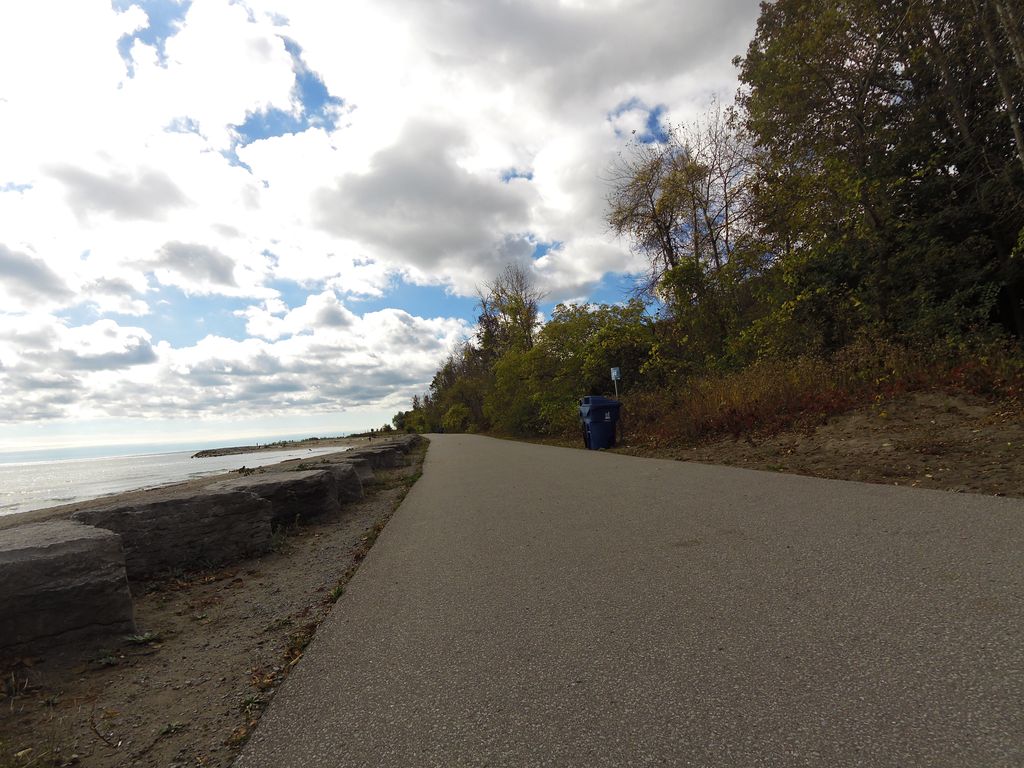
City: toronto